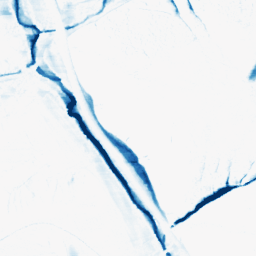
Category: morphological
Decomposition family: morphological_ellipse
Decomposition parameters: operation: closing
width: 5
height: 20
Upsampling method: cubic_mitchell
Upsampling parameters: scale: 2
Upsampling scale: 2